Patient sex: M
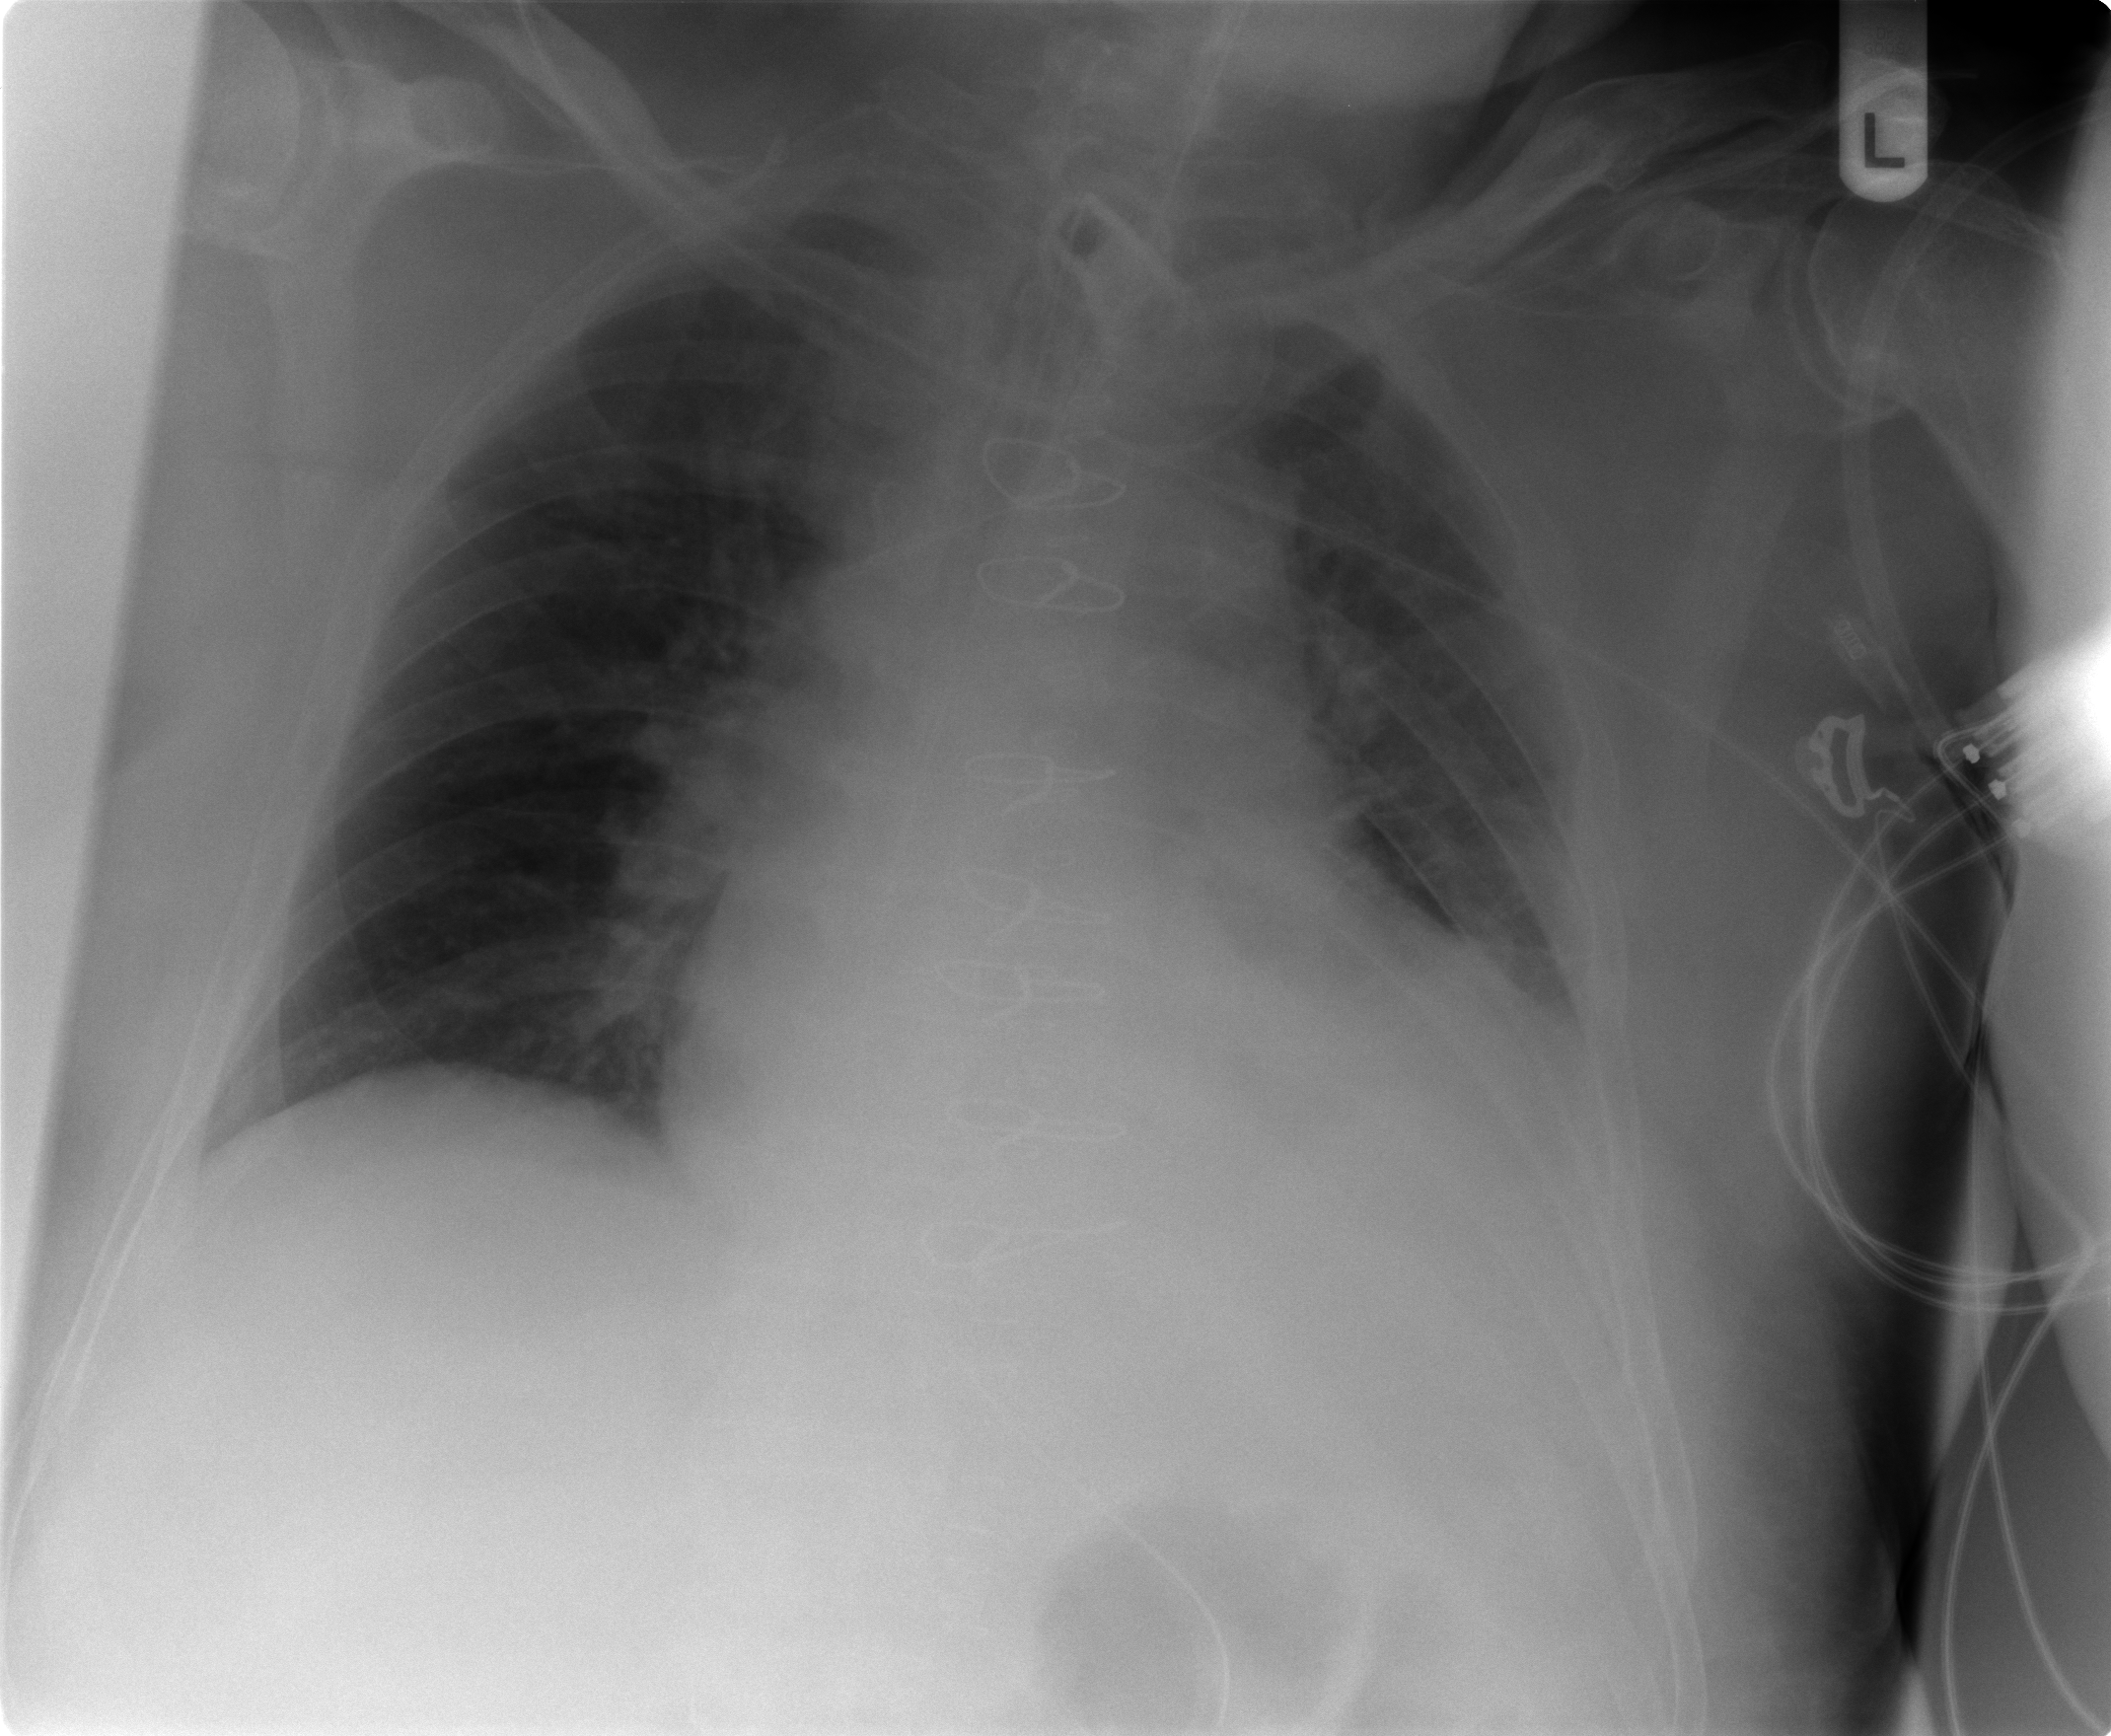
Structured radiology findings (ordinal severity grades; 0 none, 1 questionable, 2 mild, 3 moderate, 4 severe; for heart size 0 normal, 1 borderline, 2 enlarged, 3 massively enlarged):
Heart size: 2
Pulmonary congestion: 2
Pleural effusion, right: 0
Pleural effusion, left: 2
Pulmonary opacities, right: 0
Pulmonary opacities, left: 2
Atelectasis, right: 1
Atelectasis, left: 2